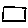
Label: square